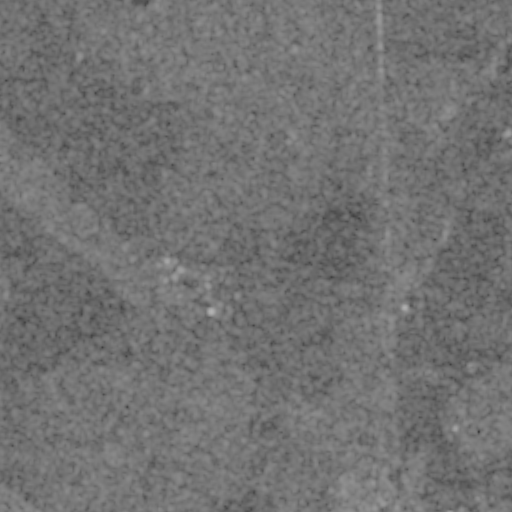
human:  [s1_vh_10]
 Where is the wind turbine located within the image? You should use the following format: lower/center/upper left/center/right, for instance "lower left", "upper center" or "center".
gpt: The wind turbine is located in the upper left of the image.
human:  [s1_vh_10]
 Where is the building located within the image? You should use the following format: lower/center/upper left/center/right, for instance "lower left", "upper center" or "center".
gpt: There is no building in the image.

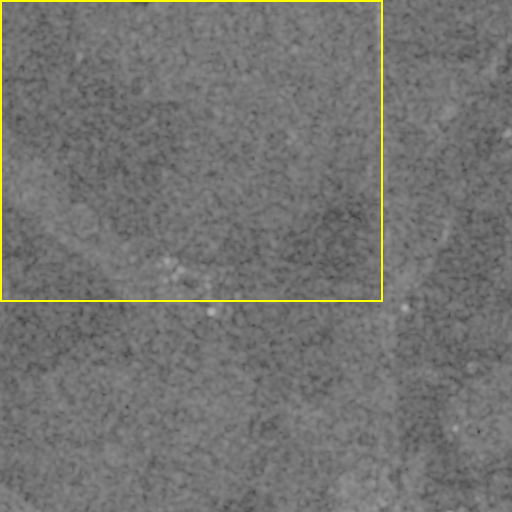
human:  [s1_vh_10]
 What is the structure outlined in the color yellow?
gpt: The structure outlined in yellow is a crop field.
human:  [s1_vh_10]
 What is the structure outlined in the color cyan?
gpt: There is no cyan outline.